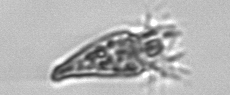
Label: Strombidium_tintinnodes